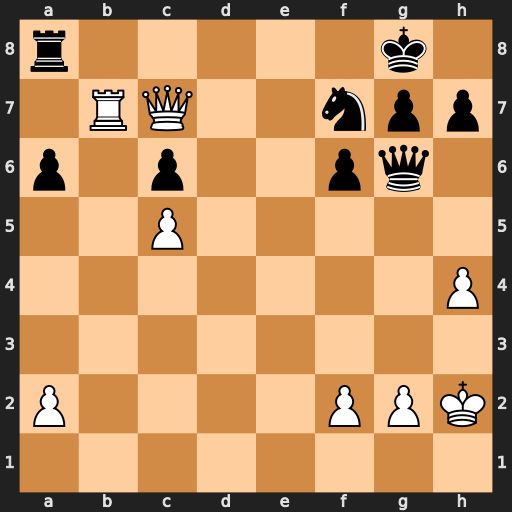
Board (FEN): r5k1/1RQ2npp/p1p2pq1/2P5/7P/8/P4PPK/8
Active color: w
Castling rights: -
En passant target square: -
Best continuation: Rb8+ Rxb8 Qxb8+ Nd8 Qxd8+